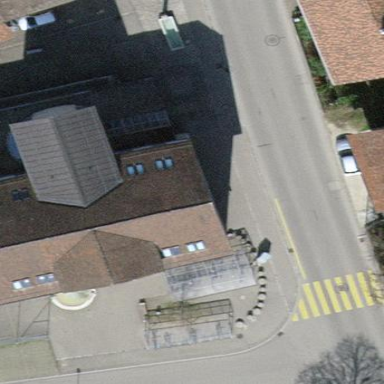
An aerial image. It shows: School building.